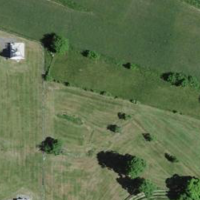
EUNIS habitat code: 24
Species observed at this site:
Luscinia megarhynchos
Sturnus vulgaris
Carduelis carduelis